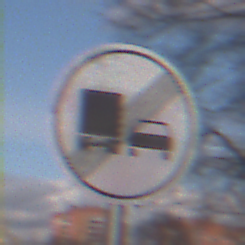
Verkehrszeichen: EndeUeberholverbotKraftfahrzeuge
Umgebung: Outdoor, Nature
Tageszeit: MorningAfternoon
Wetter: PartlyCloudy
Licht: Natural
Jahreszeit: NotSpecified
Kontrast: HighContrast